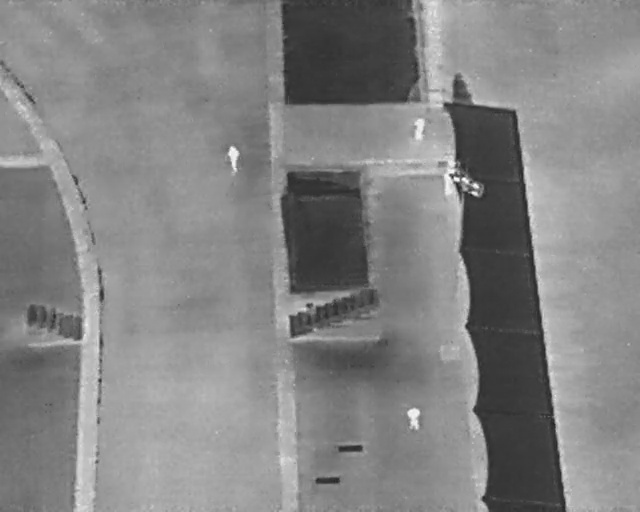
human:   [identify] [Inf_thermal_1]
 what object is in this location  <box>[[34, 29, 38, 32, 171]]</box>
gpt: <ref>1 large person at the center</ref>